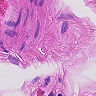
Metastatic tissue present: no